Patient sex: M
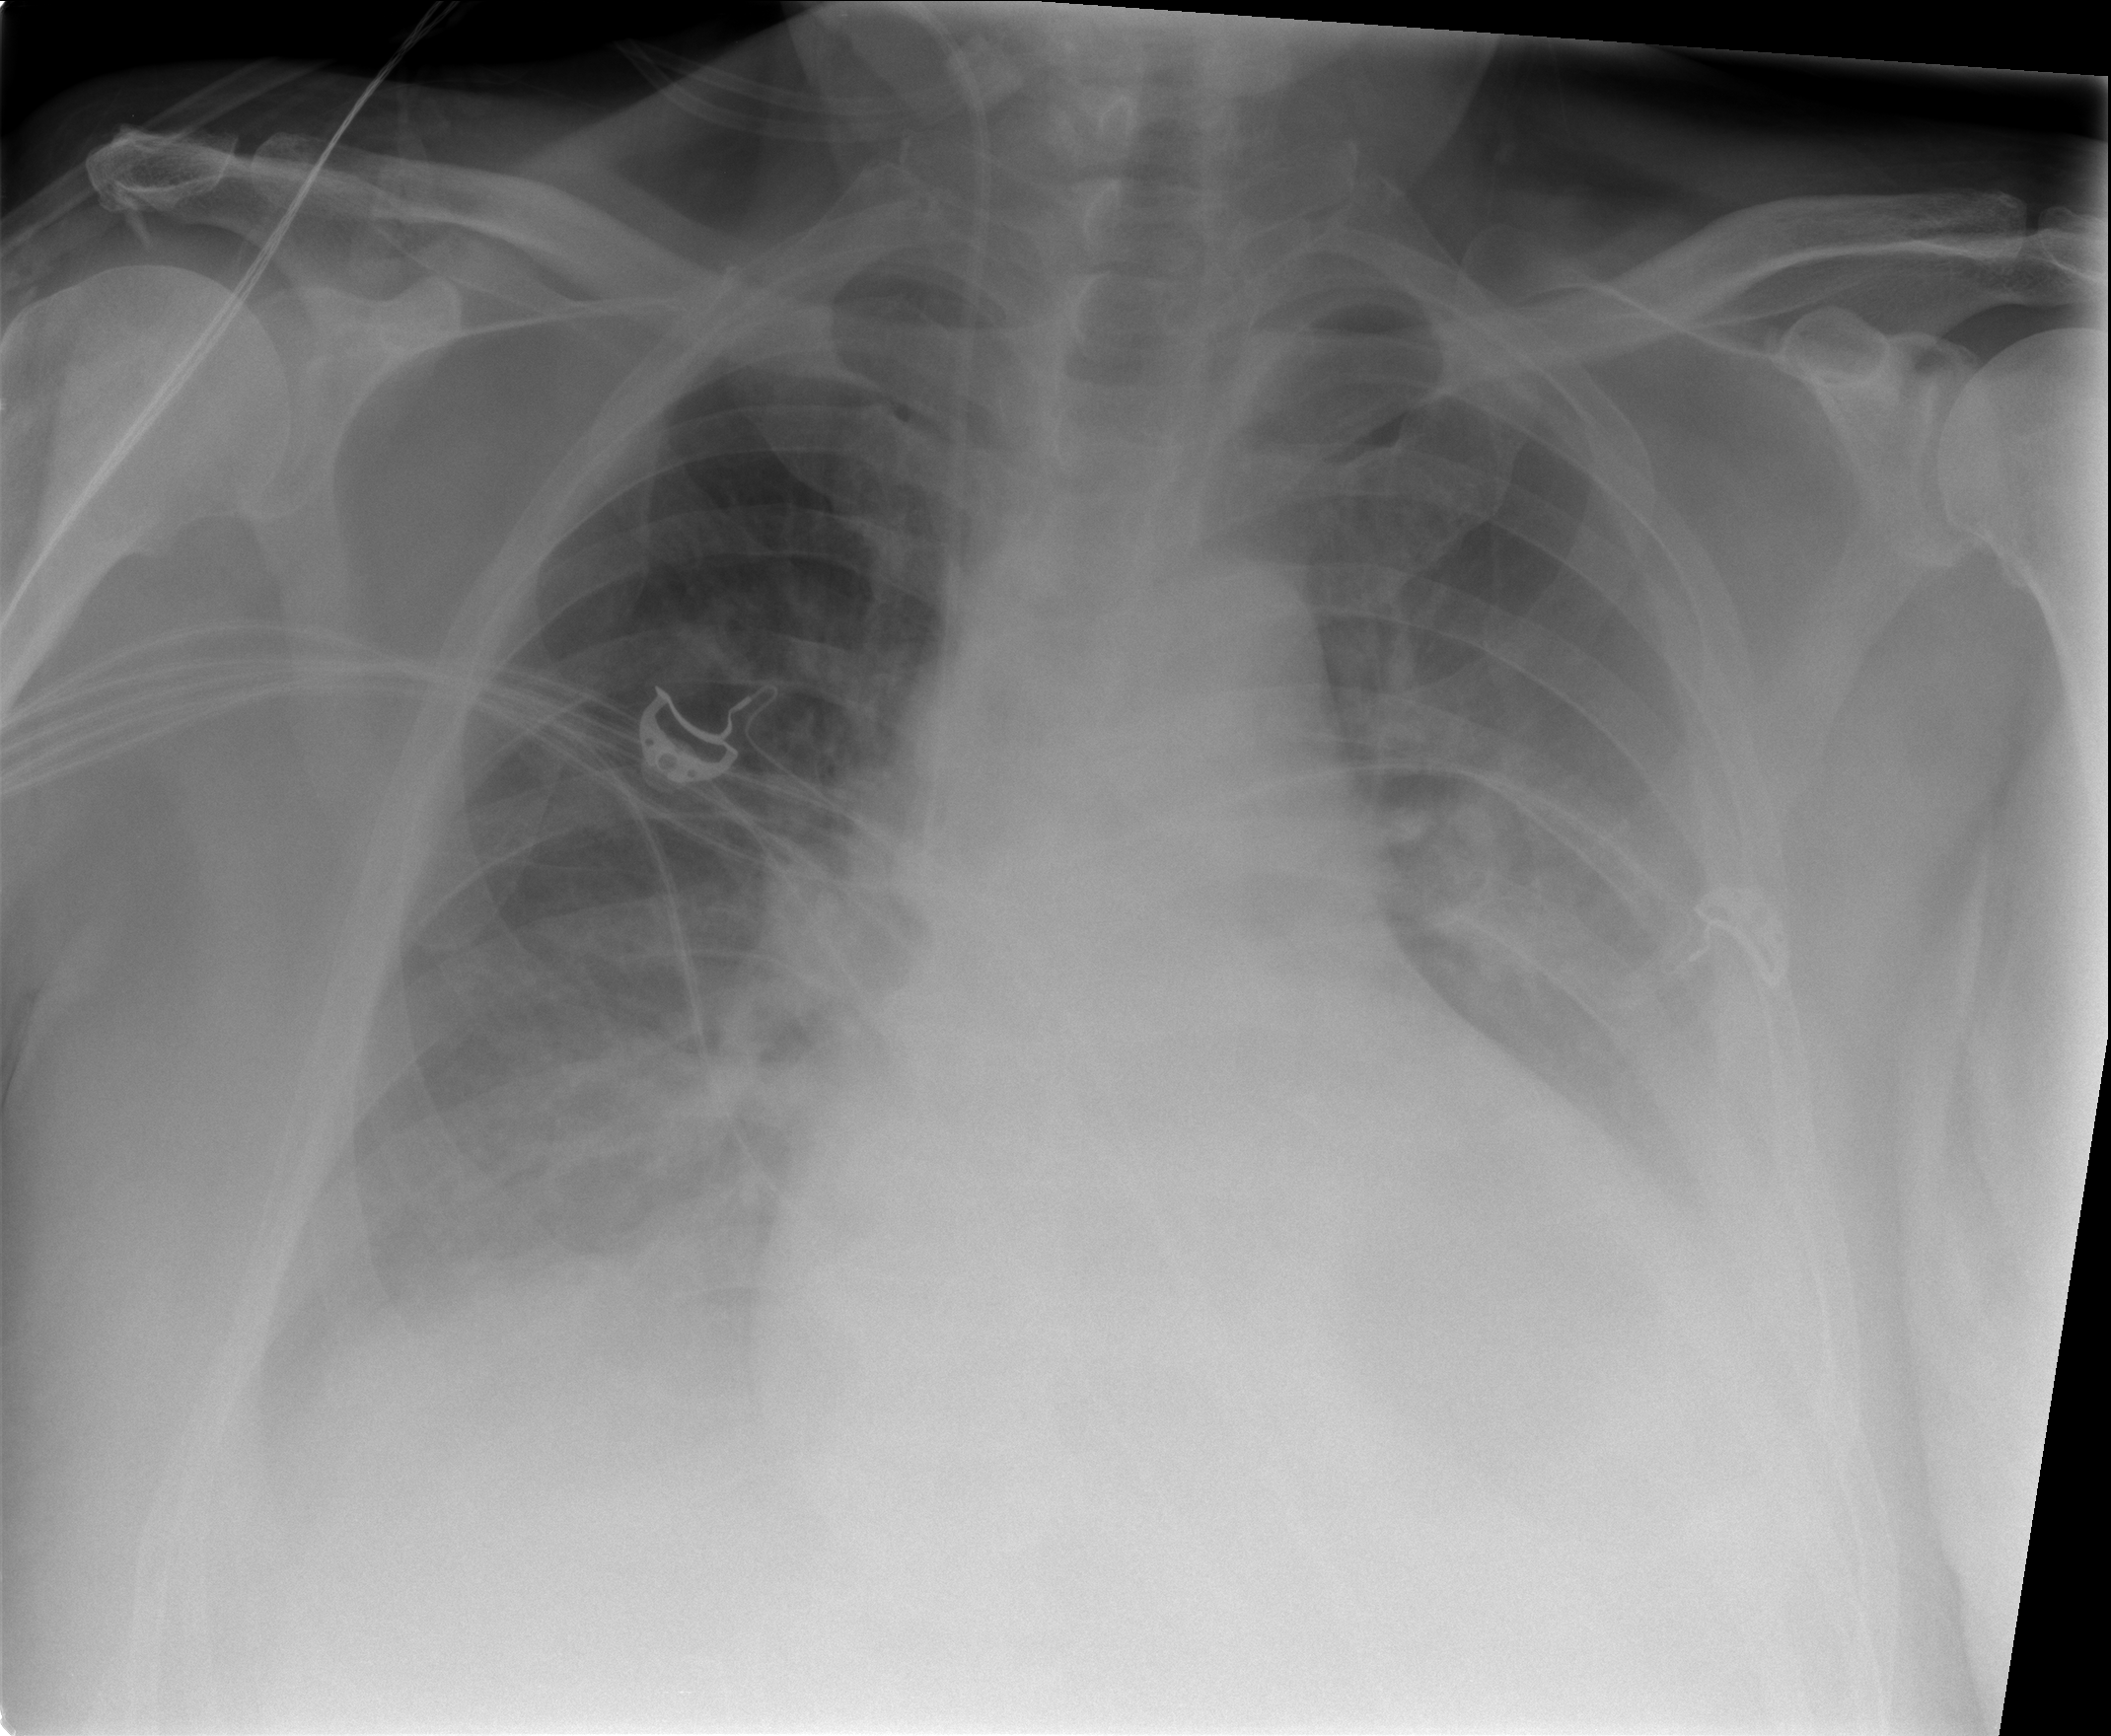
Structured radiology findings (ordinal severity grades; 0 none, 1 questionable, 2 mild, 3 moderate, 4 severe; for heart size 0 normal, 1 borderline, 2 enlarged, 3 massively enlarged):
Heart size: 2
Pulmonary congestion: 2
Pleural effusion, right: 2
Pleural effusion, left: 2
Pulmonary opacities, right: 0
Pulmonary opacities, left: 0
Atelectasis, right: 2
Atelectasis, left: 2